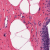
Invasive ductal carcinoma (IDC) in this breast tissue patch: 0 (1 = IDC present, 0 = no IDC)